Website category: auto
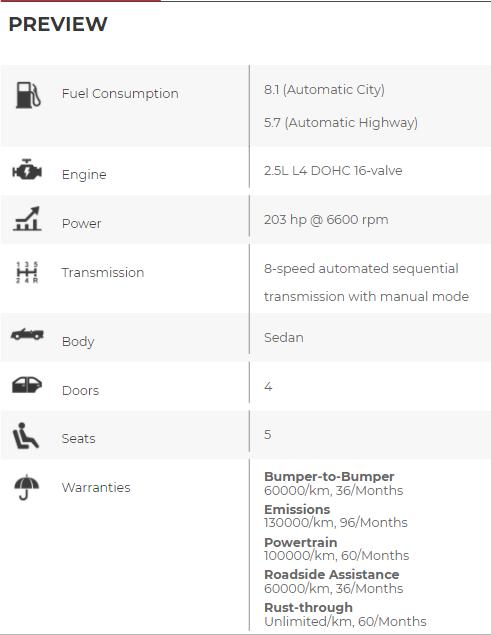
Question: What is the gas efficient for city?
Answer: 8.1 (Automatic City)

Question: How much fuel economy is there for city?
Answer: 8.1 (Automatic City)

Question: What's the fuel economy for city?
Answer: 8.1 (Automatic City)

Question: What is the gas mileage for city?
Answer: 8.1 (Automatic City)

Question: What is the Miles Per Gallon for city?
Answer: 8.1 (Automatic City)

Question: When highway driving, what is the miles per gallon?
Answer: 5.7 (Automatic Highway)

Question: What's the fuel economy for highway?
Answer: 5.7 (Automatic Highway)

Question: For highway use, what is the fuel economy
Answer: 5.7 (Automatic Highway)

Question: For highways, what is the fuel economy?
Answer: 5.7 (Automatic Highway)

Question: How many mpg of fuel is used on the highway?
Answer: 5.7 (Automatic Highway)

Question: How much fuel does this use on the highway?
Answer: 5.7 (Automatic Highway)

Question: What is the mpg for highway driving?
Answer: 5.7 (Automatic Highway)

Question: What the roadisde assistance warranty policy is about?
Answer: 60000/km, 36/Months

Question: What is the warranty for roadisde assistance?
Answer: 60000/km, 36/Months

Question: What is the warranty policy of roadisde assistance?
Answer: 60000/km, 36/Months

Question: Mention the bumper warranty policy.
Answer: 60000/km, 36/Months

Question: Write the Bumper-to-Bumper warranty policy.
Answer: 60000/km, 36/Months

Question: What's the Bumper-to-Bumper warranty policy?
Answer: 60000/km, 36/Months

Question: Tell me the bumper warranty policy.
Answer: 60000/km, 36/Months

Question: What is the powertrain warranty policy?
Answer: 100000/km, 60/Months

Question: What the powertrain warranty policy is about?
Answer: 100000/km, 60/Months

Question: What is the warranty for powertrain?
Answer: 100000/km, 60/Months